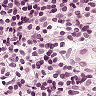
Metastatic tissue present: no